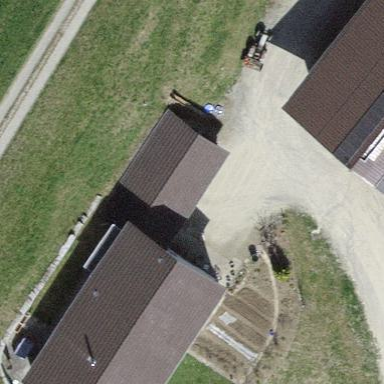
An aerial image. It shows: Building that houses farm shop.